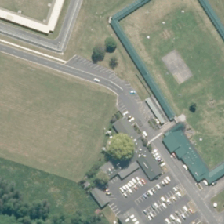
Land cover: urban_build_up